Aerial crown-view tile of a tropical tree (Barro Colorado Island, Panama), acquired 20250915:
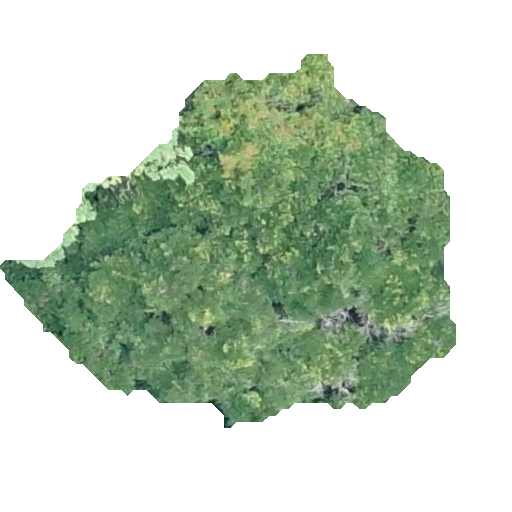
Species: Ocotea oblonga
GBIF accepted scientific name: Ocotea oblonga
Crown area: 154.703 m²